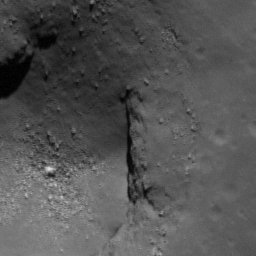
Pit: Mare Insularum Pit
Host crater: Mare Insularum
Host type: mare
Lunar coordinates: latitude 8.686, longitude 330.966